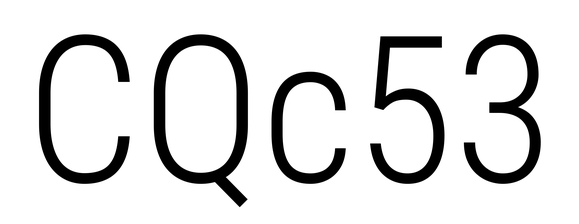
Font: Roboto_Condensed_Light